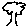
Label: tree